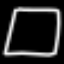
Label: square